【题型】选择题　【知识点】立体几何　【难度】medium
如图, 在正方体 $ABCD-A_1B_1C_1D_1$ 中, $E, F$ 分别是 $AB_1, BC_1$ 的中点. 下列结论错误的是 (    )

A. $EF \perp BB_1$ \quad B. $EF \perp$ 平面 $BDD_1B_1$ \quad C. $EF$ 与 $C_1D$ 所成的角为 $45^\circ$ \quad D. $EF \parallel$ 平面 $A_1B_1C_1D_1$
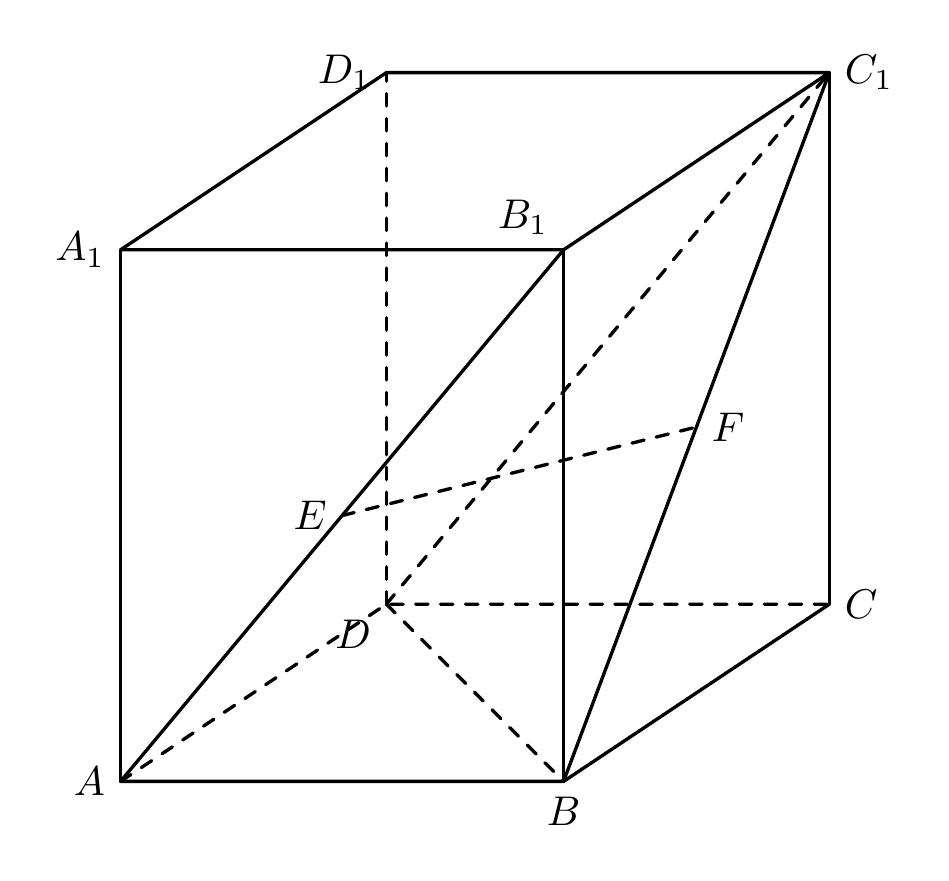
【解答】
【答案】 C

【知识点】 空间位置关系的向量证明、异面直线夹角的向量求法

【分析】 根据给定条件, 建立空间直角坐标系, 利用空间位置关系的向量证明判断 ABD; 利用线面角的向量求法求解判断 C.

【详解】 在正方体 $ABCD-A_1B_1C_1D_1$ 中, 建立如图所示的空间直角坐标系, 设 $AB=2$,

则 $D(0,0,0), B(2,2,0), B_1(2,2,2), C_1(0,2,2), E(2,1,1), F(1,2,1)$, $\overrightarrow{EF} = (-1,1,0)$,

对于 A, $\overrightarrow{BB_1} = (0,0,2)$, $\overrightarrow{EF} \cdot \overrightarrow{BB_1} = 0$, $EF \perp BB_1$, A 正确;

对于 B, $\overrightarrow{DB} = (2,2,0)$, 则 $\overrightarrow{EF} \cdot \overrightarrow{DB} = 0$, $EF \perp DB$, 而 $DB \cap BB_1 = B, DB, BB_1 \subset$ 平面 $BDD_1B_1$,

因此 $EF \perp$ 平面 $BDD_1B_1$, B 正确;

对于 C, $\overrightarrow{DC_1} = (0,2,2)$, $|\cos\langle\overrightarrow{EF}, \overrightarrow{DC_1}\rangle| = \frac{|\overrightarrow{EF} \cdot \overrightarrow{DC_1}|}{|\overrightarrow{EF}| |\overrightarrow{DC_1}|} = \frac{2}{\sqrt{2} \cdot 2\sqrt{2}} = \frac{1}{2}$,

因此 $EF$ 与 $C_1D$ 所成的角为 $60^\circ$, C 错误;

对于 D, 由 $BB_1 \perp$ 平面 $A_1B_1C_1D_1$, 得平面 $A_1B_1C_1D_1$ 的一个法向量 $\overrightarrow{BB_1} = (0,0,2)$,

又 $\overrightarrow{EF} \cdot \overrightarrow{BB_1} = 0$, $EF \not\subset$ 平面 $A_1B_1C_1D_1$, 因此 $EF \parallel$ 平面 $A_1B_1C_1D_1$, D 正确.

故选: C
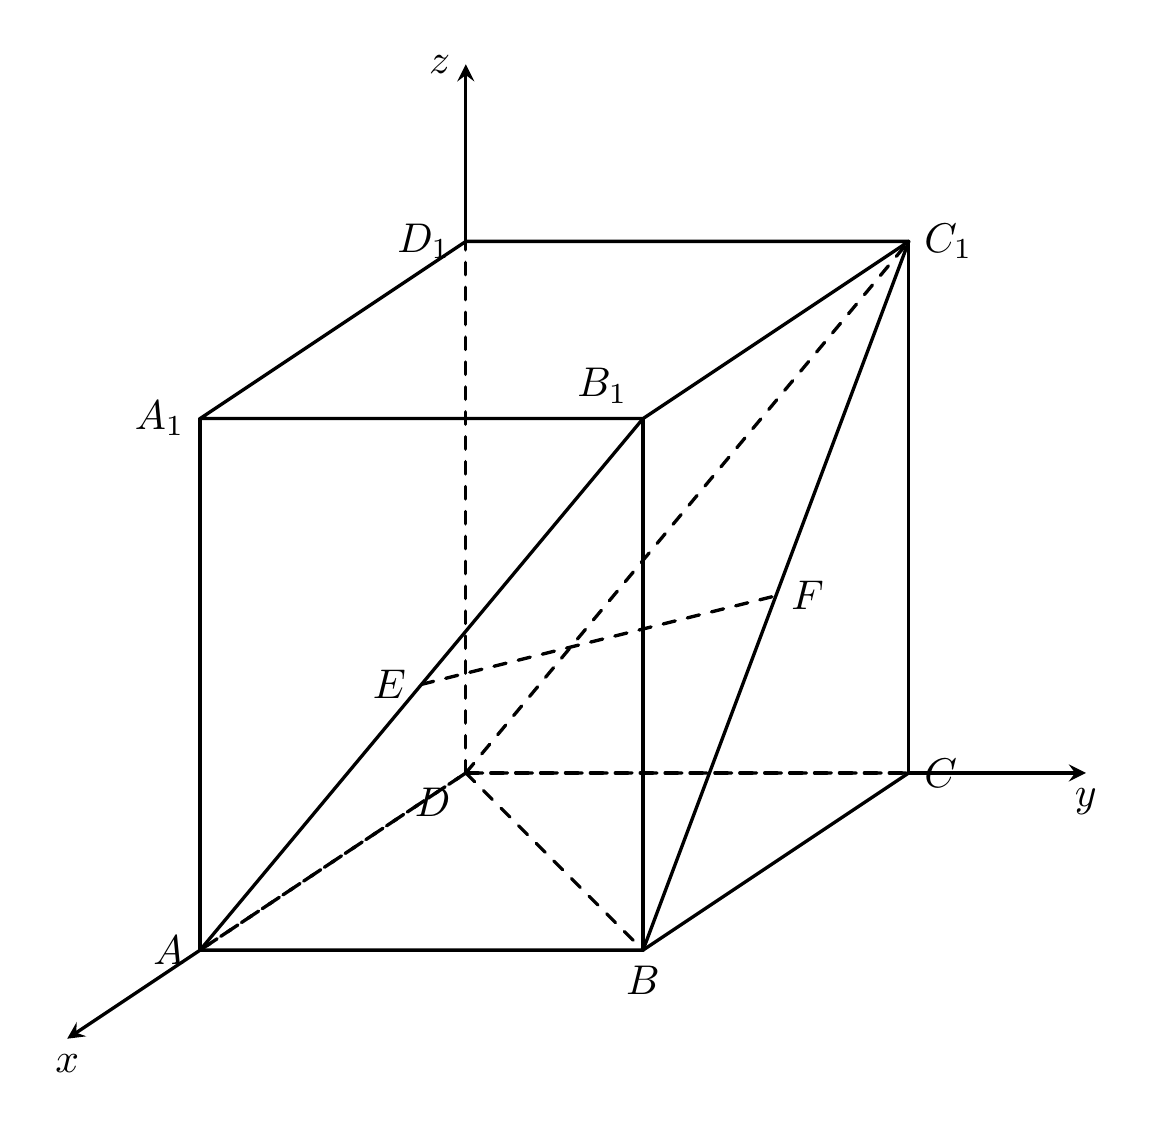